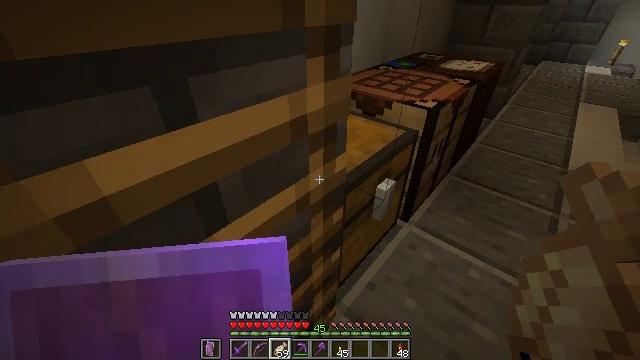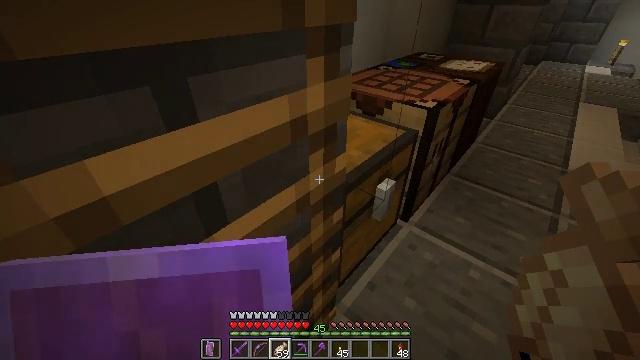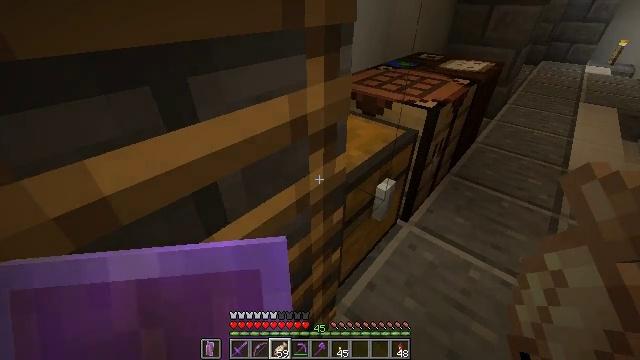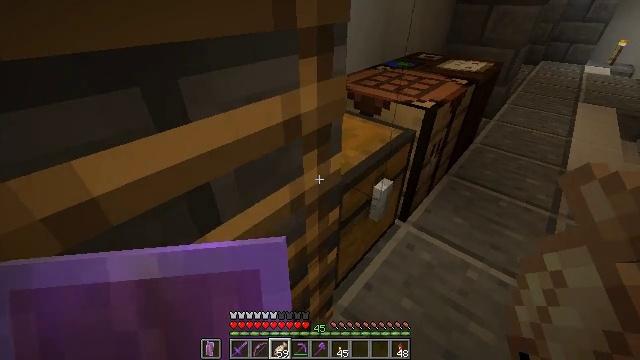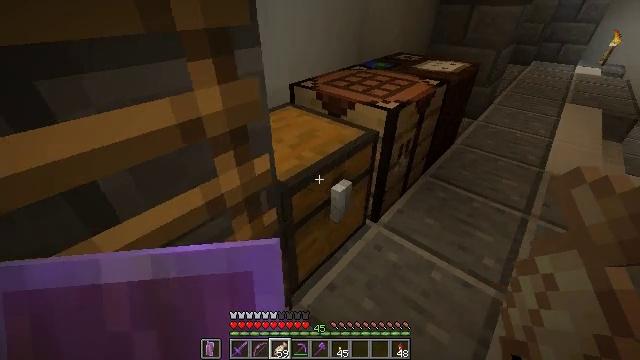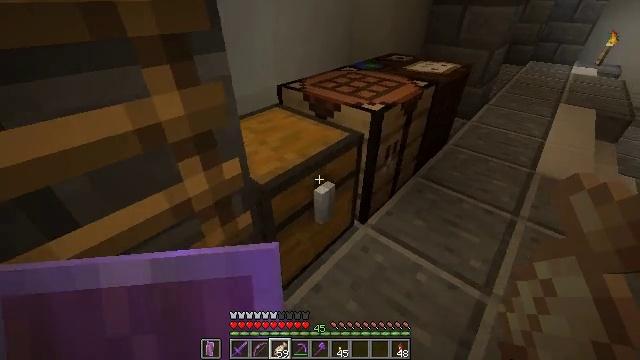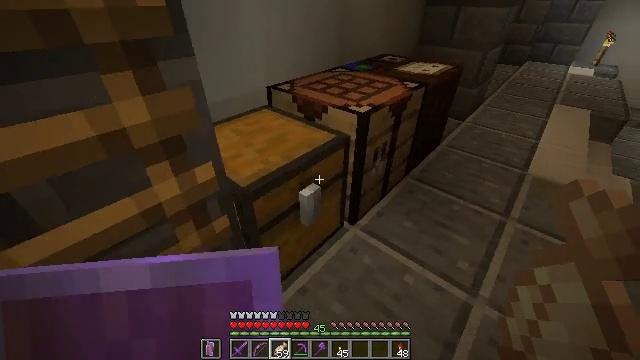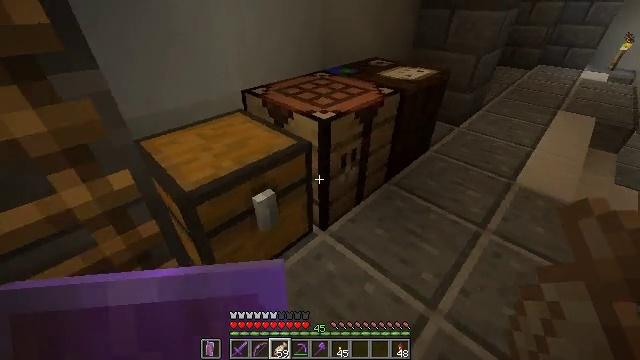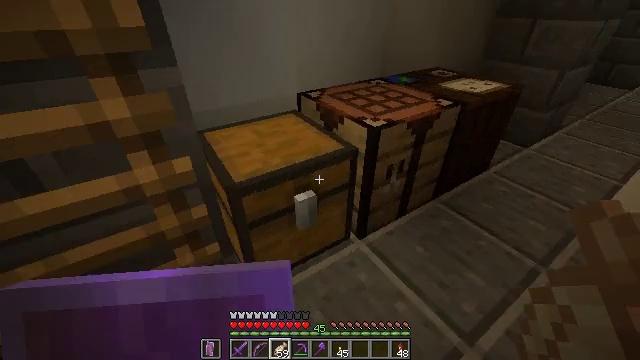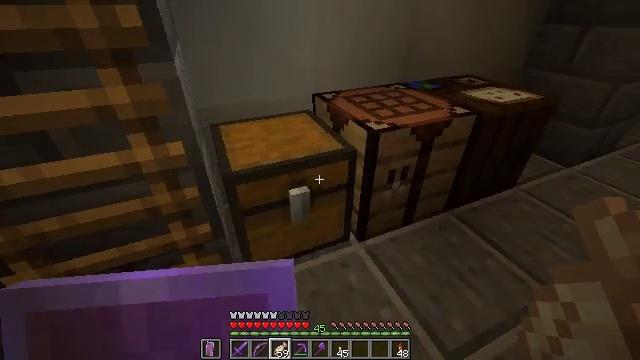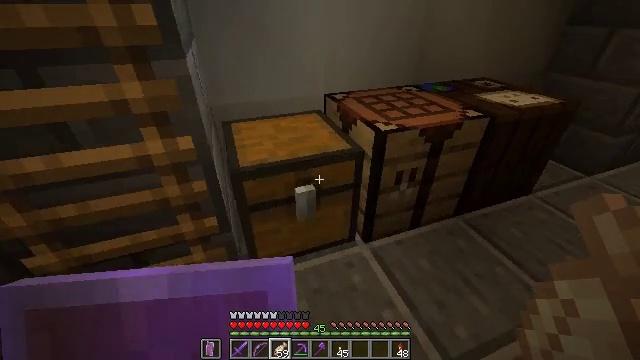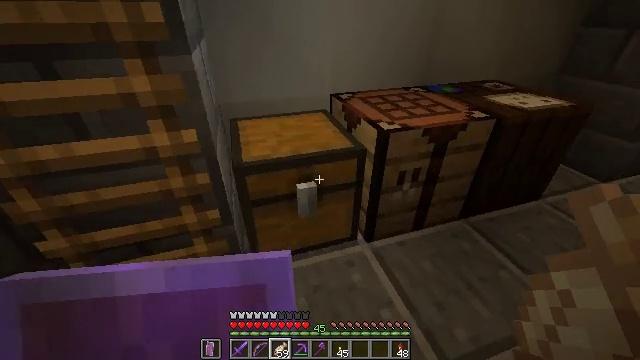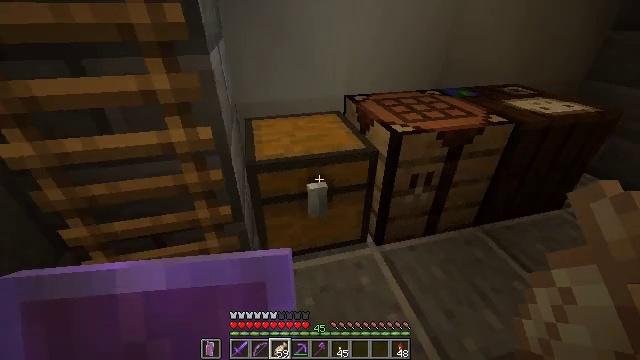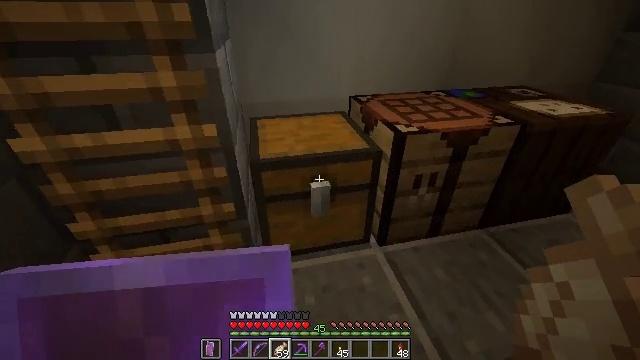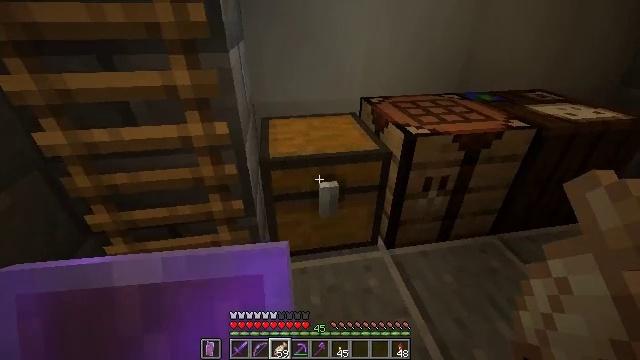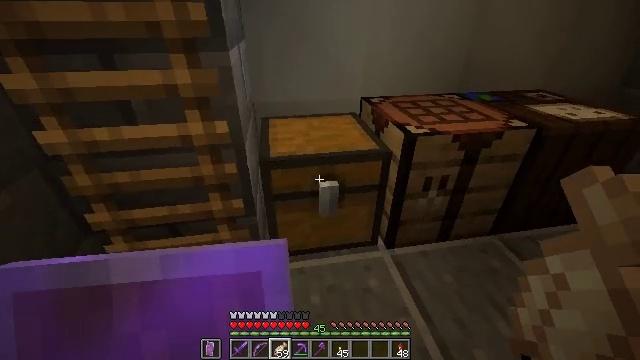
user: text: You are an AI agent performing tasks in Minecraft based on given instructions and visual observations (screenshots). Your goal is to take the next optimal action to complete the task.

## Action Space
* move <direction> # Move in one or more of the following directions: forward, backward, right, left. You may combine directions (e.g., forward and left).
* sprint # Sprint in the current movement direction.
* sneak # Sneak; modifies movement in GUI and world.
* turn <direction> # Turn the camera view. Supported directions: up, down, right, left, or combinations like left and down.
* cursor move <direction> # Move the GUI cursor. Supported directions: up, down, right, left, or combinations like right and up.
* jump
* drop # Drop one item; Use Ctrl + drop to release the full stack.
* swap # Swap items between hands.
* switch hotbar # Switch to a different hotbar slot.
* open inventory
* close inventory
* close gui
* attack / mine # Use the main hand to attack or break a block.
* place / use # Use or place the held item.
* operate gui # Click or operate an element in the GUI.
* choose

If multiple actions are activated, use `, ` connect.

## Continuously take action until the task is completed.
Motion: motion action
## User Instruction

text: Reclaim the cartography table for later use.
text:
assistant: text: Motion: no_op
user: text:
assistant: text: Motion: no_op
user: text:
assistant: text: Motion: move right
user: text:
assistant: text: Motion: move right
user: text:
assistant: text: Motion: move right
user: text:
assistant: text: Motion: move right
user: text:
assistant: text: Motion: move right, turn left
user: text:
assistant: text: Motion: move right, turn left and up
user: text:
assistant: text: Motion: turn left
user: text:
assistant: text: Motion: turn left
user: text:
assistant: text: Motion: turn left
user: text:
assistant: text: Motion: turn left
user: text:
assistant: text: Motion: turn left
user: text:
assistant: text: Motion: turn left
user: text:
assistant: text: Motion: no_op
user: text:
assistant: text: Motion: turn left
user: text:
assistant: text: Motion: turn left, use / place
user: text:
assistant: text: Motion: use / place
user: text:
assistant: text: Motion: use / place
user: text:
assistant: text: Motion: no_op
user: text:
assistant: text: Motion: no_op
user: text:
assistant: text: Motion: no_op
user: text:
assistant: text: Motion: no_op
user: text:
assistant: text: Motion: no_op
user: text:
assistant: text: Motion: no_op
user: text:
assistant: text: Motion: no_op
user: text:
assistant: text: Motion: no_op
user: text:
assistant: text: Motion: no_op
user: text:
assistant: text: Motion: no_op
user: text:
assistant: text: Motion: no_op